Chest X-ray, AP view. Patient: 53 years old, sex M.
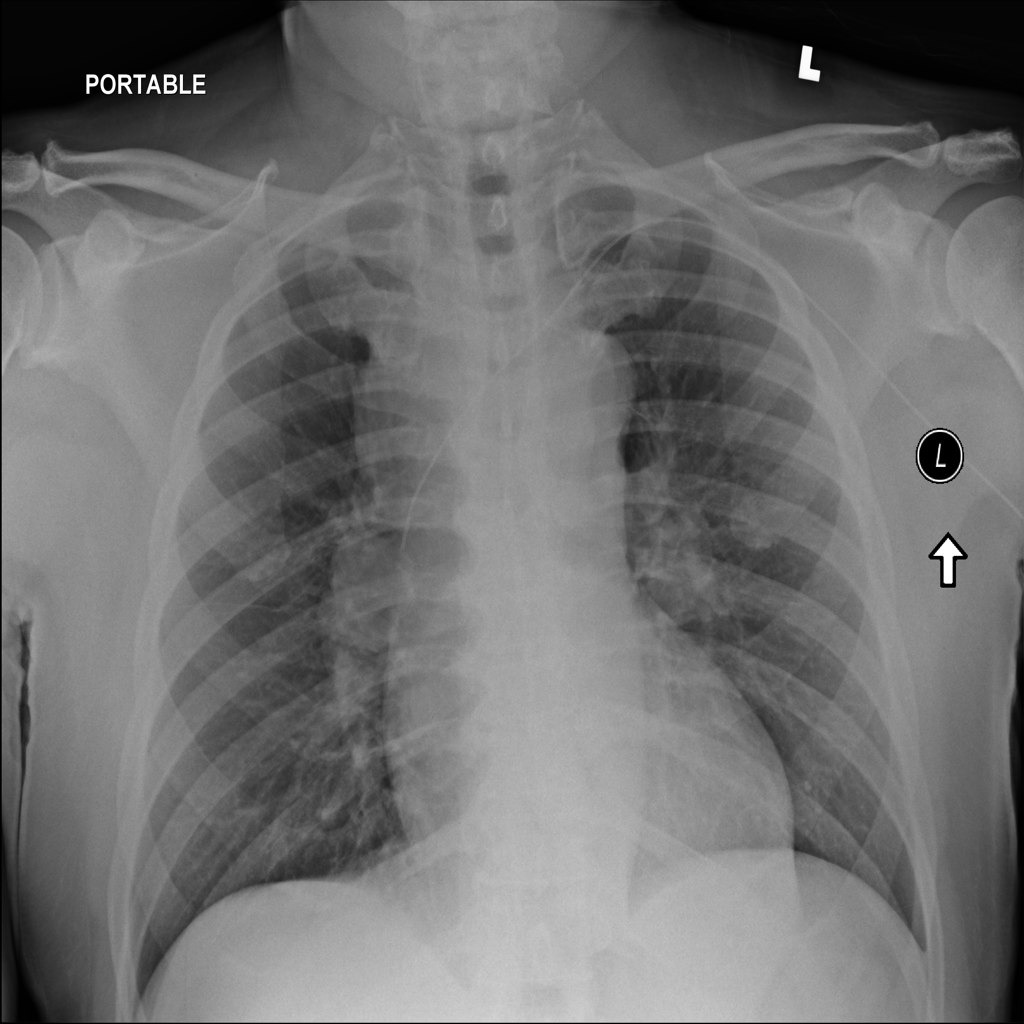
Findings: Mass